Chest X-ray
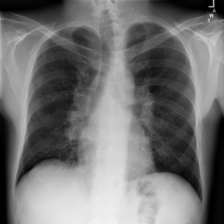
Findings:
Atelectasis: negative
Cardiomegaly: negative
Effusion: negative
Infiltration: negative
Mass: positive
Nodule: positive
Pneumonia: negative
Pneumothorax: negative
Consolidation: negative
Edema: negative
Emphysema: negative
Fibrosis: negative
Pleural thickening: negative
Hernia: negative